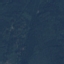
Label: Forest